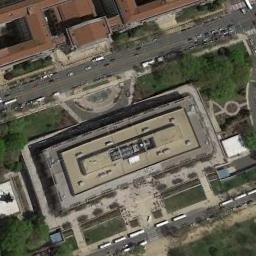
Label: commercial_area